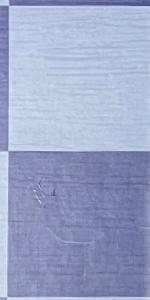
Label: Empty